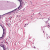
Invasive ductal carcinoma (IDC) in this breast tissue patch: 0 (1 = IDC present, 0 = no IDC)